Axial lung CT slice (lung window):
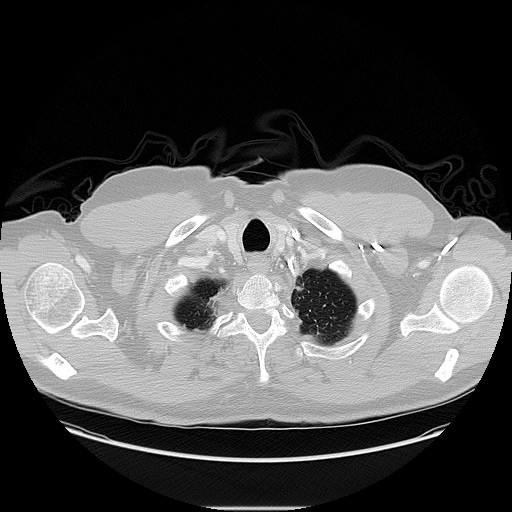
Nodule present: no